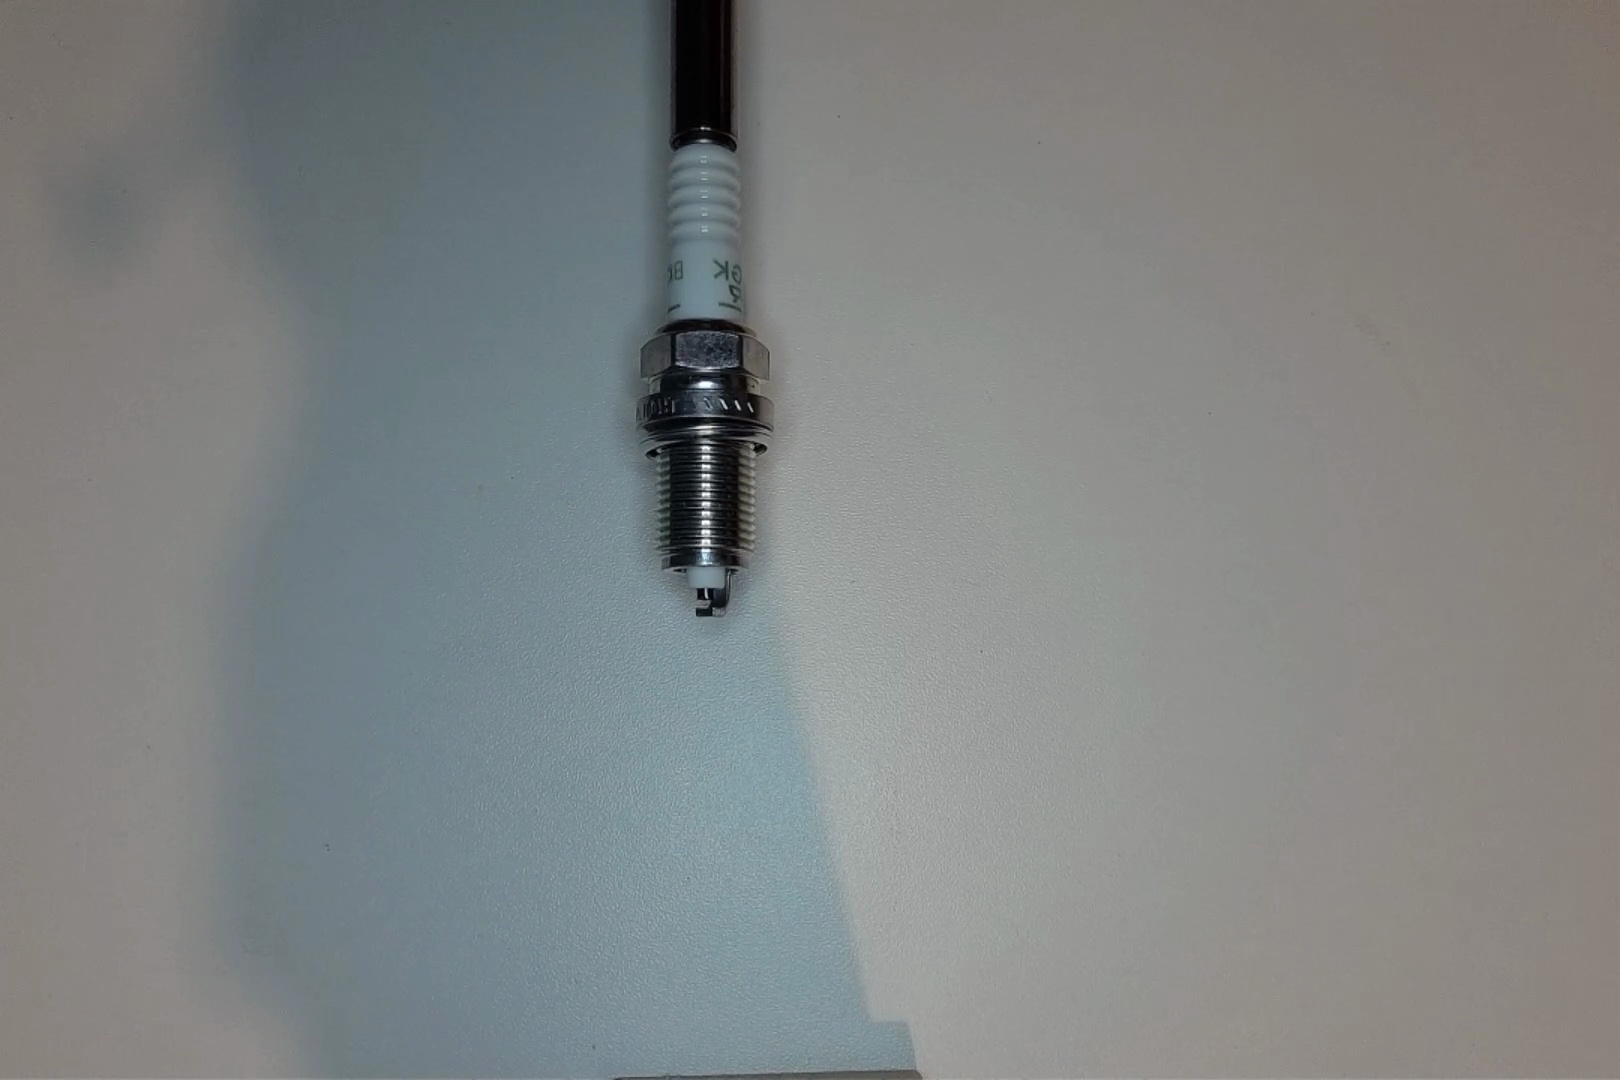
Label: no anomaly